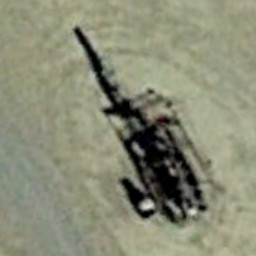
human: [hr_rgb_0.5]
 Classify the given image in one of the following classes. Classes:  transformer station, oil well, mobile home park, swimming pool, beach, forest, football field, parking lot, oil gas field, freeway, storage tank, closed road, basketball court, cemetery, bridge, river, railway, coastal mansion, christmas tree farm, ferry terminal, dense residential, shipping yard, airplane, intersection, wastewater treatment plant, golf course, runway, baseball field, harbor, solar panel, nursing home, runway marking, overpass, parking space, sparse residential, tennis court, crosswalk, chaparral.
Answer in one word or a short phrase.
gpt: oil well